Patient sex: M
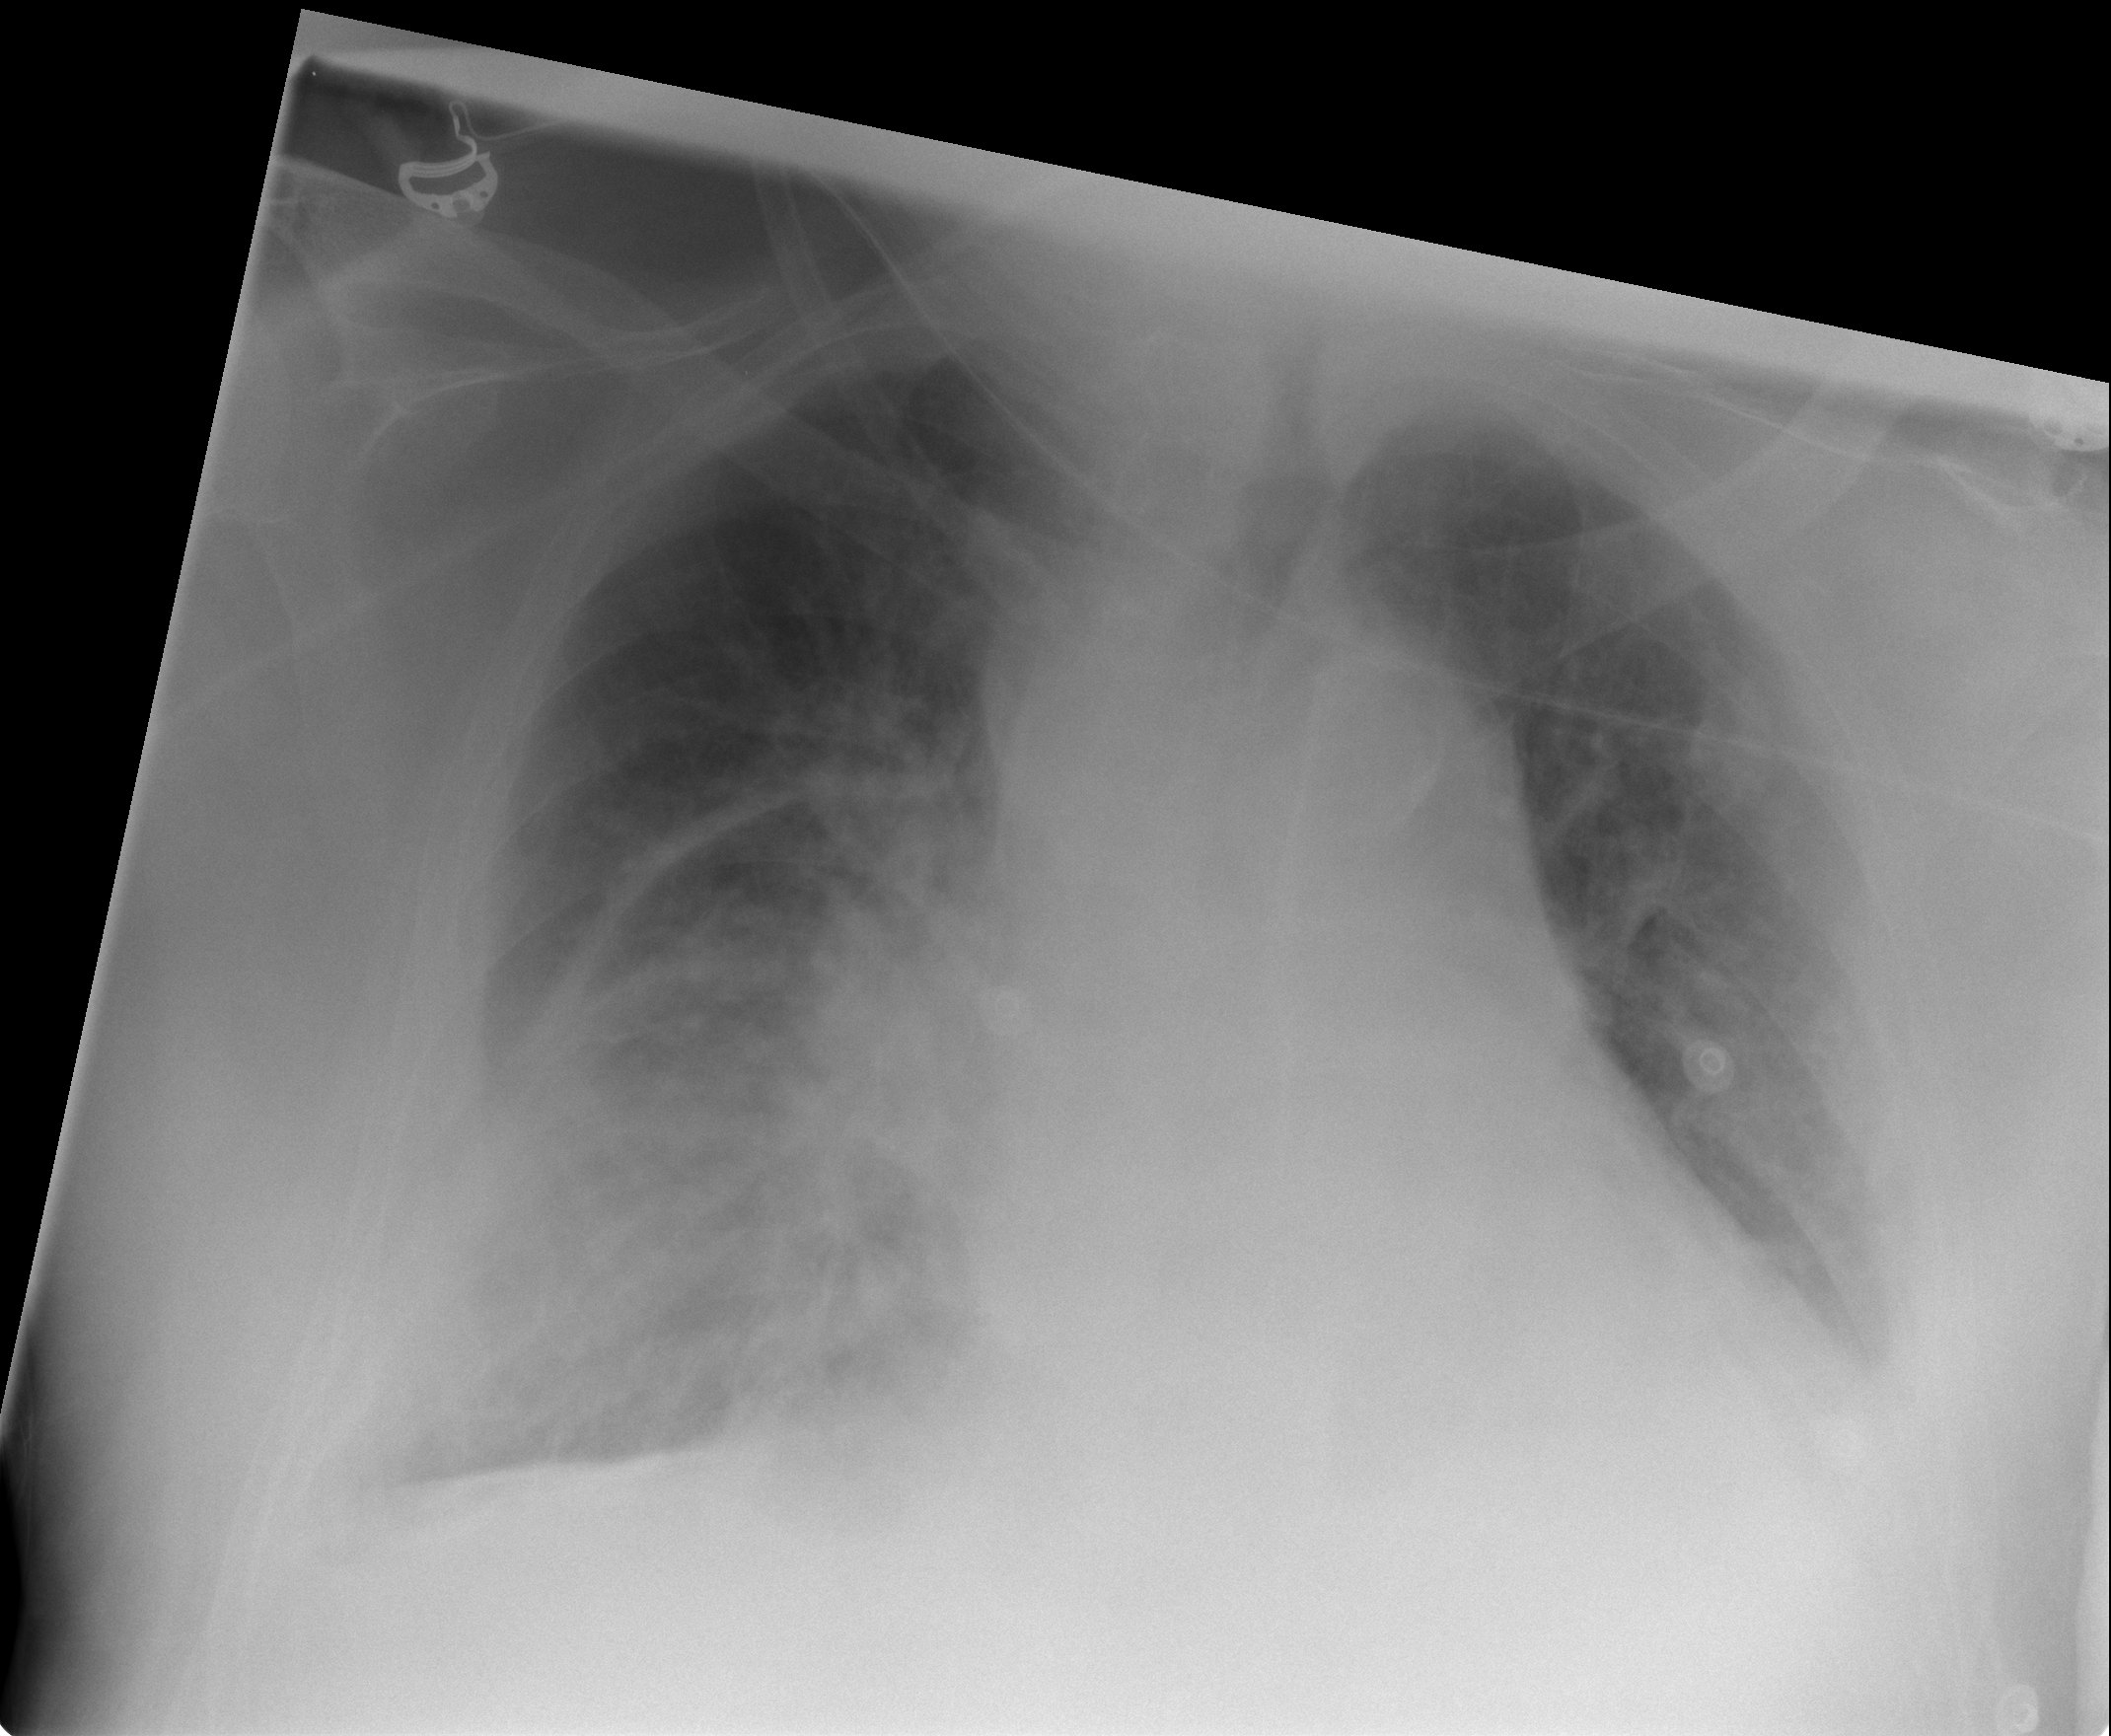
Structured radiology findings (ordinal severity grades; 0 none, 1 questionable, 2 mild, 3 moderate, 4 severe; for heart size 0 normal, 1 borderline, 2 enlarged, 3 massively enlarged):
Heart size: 2
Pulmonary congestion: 2
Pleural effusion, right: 2
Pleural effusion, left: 2
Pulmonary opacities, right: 3
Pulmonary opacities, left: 2
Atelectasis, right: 2
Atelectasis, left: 2